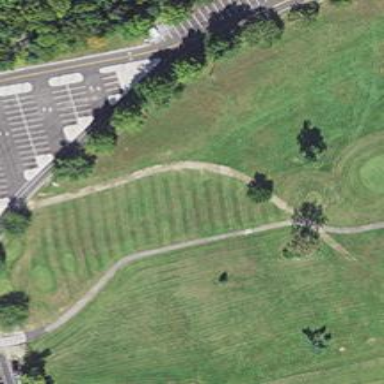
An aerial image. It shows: Path for golf carts.